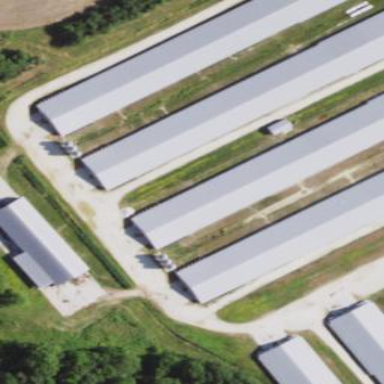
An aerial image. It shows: Farm auxiliary building.